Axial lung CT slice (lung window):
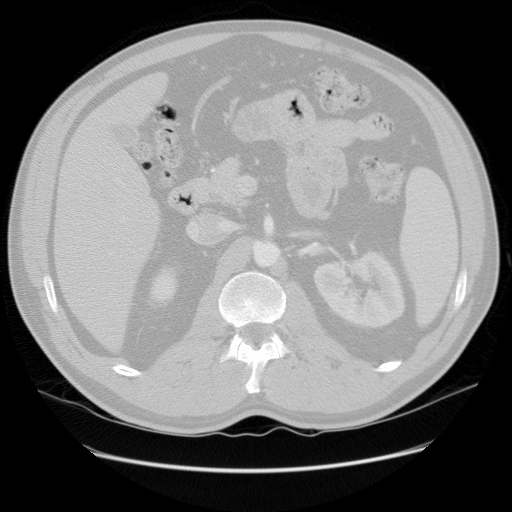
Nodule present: no